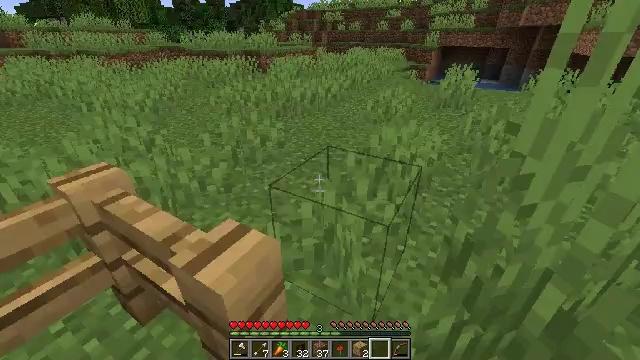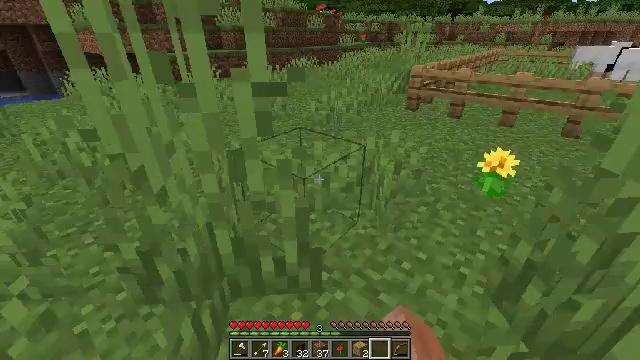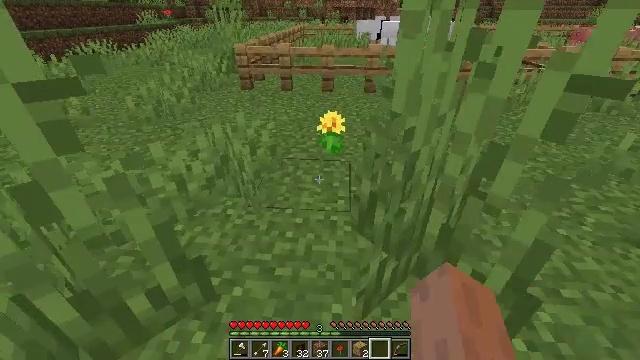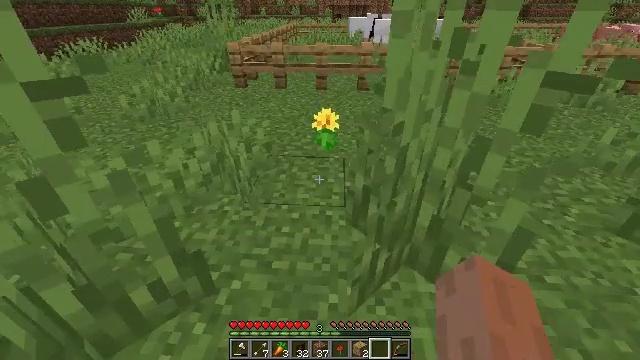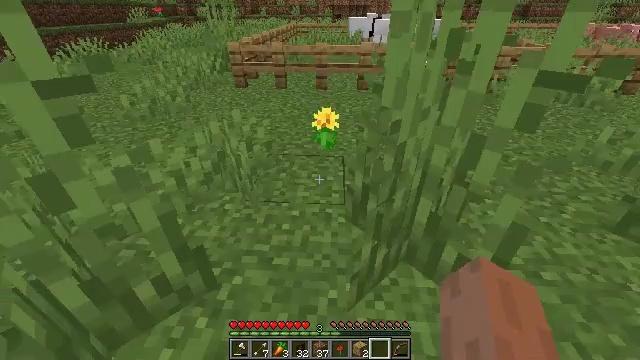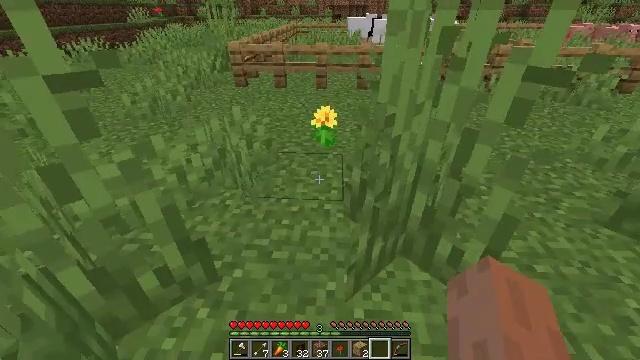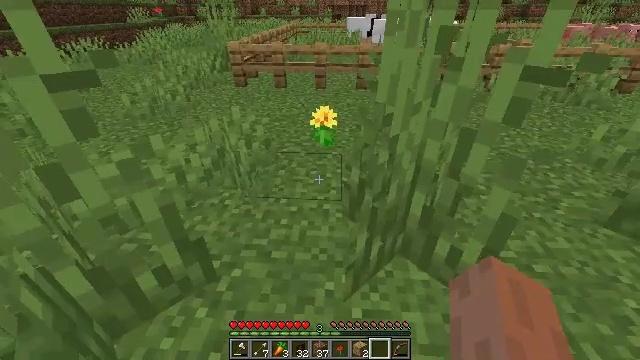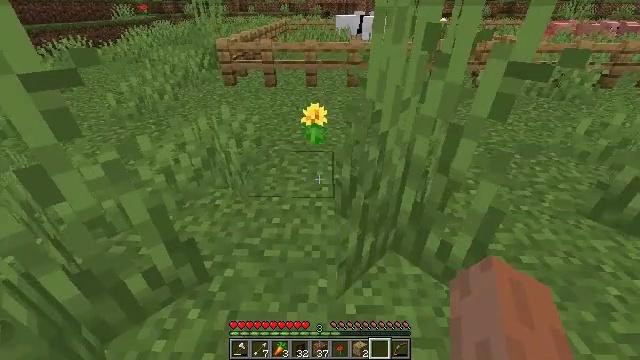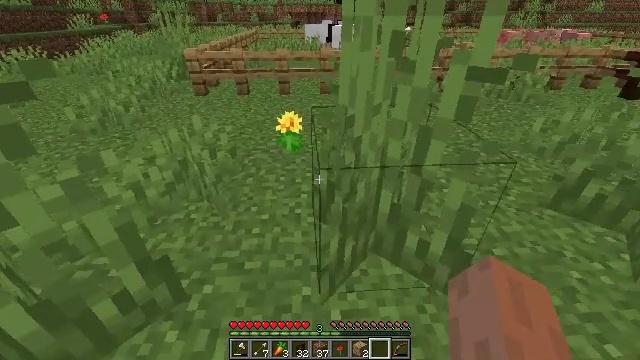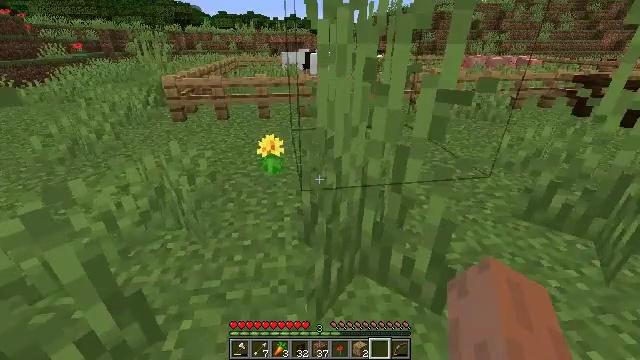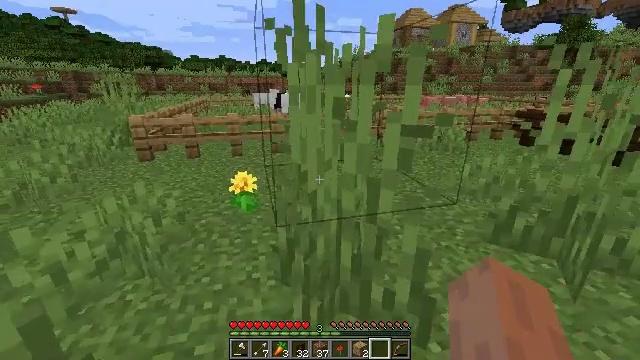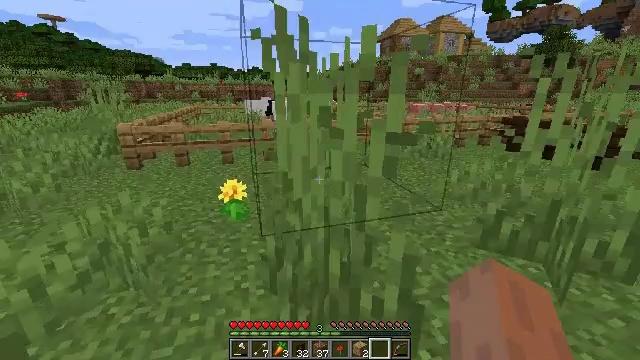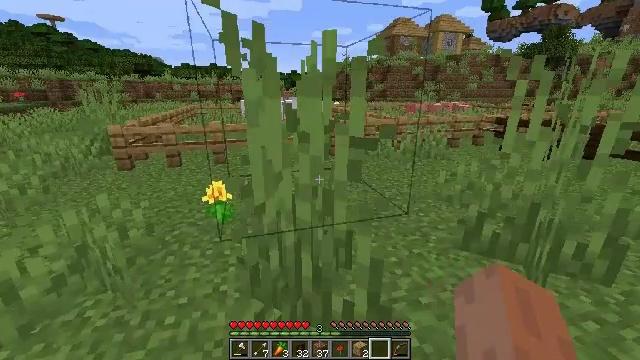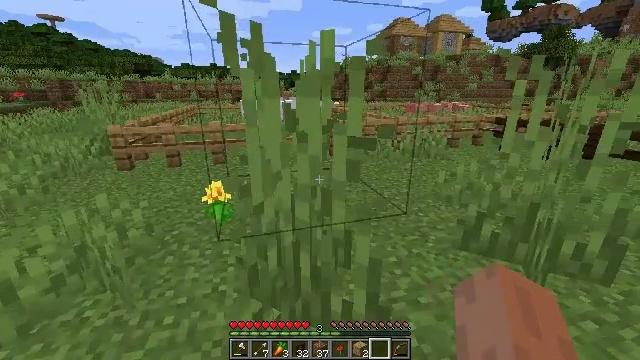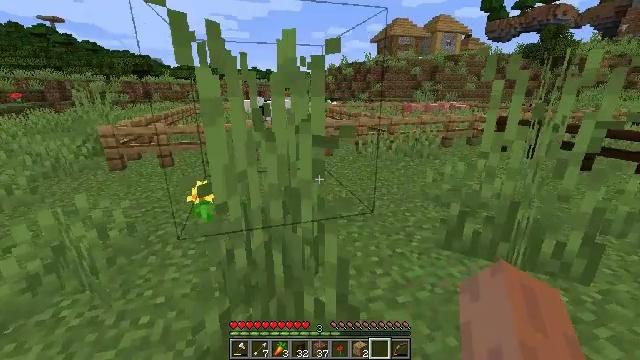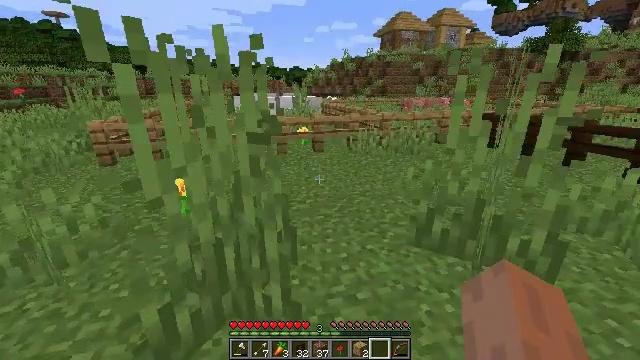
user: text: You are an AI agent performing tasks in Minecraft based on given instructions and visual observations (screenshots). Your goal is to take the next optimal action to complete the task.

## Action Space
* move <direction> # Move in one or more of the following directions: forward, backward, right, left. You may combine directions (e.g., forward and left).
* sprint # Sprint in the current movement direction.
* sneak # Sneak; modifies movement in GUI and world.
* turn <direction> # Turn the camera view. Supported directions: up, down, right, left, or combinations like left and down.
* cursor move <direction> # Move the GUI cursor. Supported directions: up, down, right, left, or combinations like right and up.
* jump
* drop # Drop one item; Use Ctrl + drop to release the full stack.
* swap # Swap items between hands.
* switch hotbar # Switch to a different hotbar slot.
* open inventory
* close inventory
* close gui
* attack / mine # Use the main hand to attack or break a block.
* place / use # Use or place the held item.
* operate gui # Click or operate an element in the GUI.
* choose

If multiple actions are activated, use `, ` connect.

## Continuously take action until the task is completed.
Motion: motion action
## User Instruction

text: Collect tall grass by breaking it.
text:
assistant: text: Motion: turn right
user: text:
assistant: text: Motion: turn right and down
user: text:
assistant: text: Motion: move back, turn right
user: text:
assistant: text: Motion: move back
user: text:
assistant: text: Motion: move back
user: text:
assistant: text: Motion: move back
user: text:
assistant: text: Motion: turn right
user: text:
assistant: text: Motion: turn right and up
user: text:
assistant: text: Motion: turn right and up
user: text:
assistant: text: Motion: turn right and up
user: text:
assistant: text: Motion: move right, turn right and up
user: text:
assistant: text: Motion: move right
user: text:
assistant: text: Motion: move right
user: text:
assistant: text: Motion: move right
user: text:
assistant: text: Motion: move right
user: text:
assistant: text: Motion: move right, turn left and down
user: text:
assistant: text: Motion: move right, turn left and down, attack / mine
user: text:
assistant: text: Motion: turn left and down, attack / mine
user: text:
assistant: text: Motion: turn left, attack / mine
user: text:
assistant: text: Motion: turn left, attack / mine
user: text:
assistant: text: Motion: turn left, attack / mine
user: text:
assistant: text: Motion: move left, turn left and up, attack / mine
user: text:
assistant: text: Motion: move left, turn left and up, attack / mine
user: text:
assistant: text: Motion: move left, attack / mine
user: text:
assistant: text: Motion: attack / mine
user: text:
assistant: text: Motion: turn right and up, attack / mine
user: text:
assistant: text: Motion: attack / mine